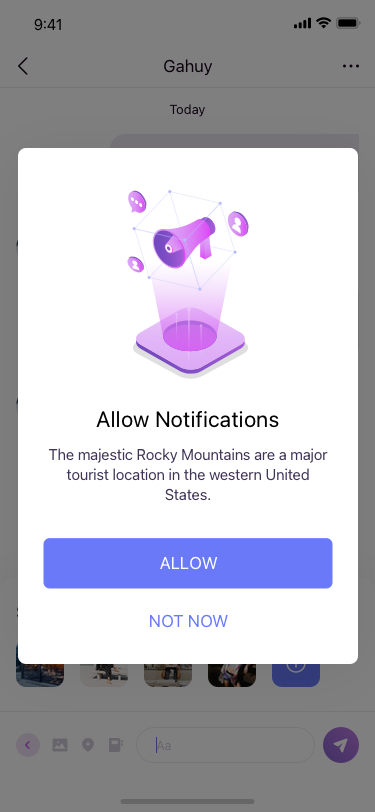
Text in this UI design:
I want to eat hot pot let's eat hot pot please
I want to eat hot pot let's eat hot pot please
Eat hot pot eat hot pot
Eat hot pot eat hot pot
Today
Share Image
Aa